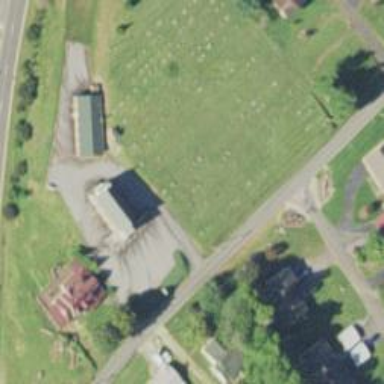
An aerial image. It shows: Cemetery.